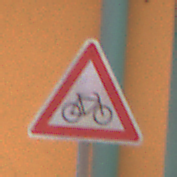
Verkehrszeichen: RadverkehrLinks
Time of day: Midday
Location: Outdoor (Urban)
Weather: Overcast
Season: NotSpecified
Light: Natural